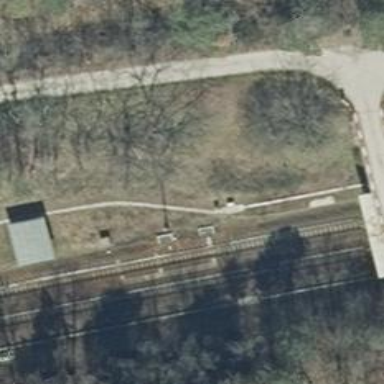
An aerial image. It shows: Railway switch with the turnout side on the right.